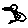
Label: bird